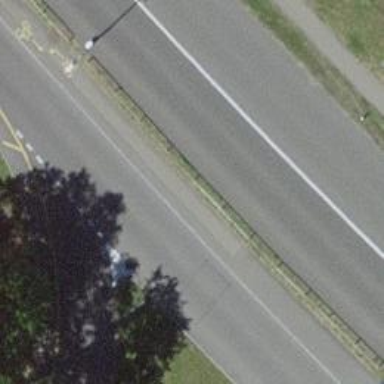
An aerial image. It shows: Uncontrolled zebra crossing with yellow markings.